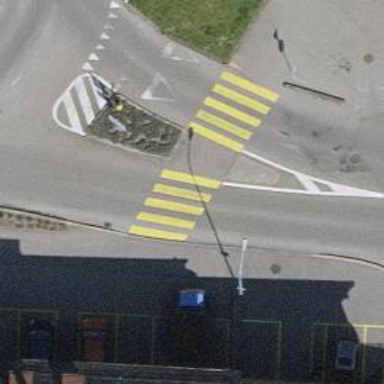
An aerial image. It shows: Marked crossing with island.